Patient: sex F, age 78
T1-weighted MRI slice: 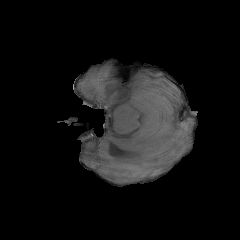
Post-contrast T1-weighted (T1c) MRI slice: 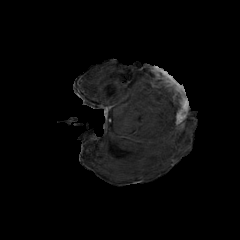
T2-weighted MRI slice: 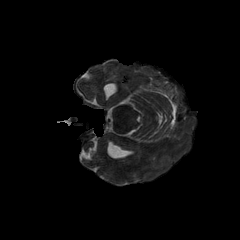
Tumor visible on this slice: no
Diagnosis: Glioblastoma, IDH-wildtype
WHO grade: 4